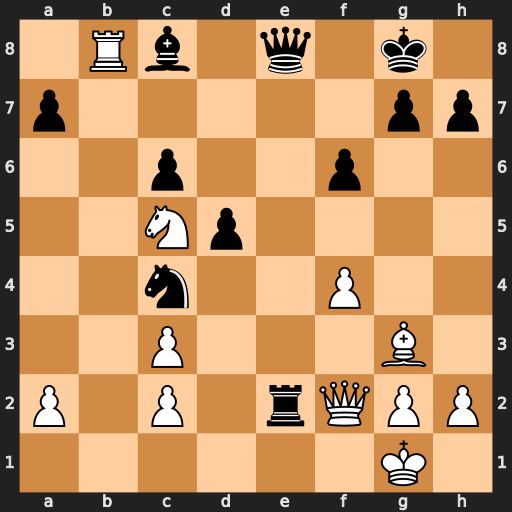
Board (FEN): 1Rb1q1k1/p5pp/2p2p2/2Np4/2n2P2/2P3B1/P1P1rQPP/6K1
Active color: w
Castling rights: -
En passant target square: -
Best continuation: Rxc8 Qxc8 Qxe2